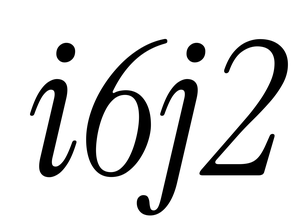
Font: InstrumentSerif-Italic